Aerial crown-view tile of a tropical tree (Barro Colorado Island, Panama), acquired 20250915:
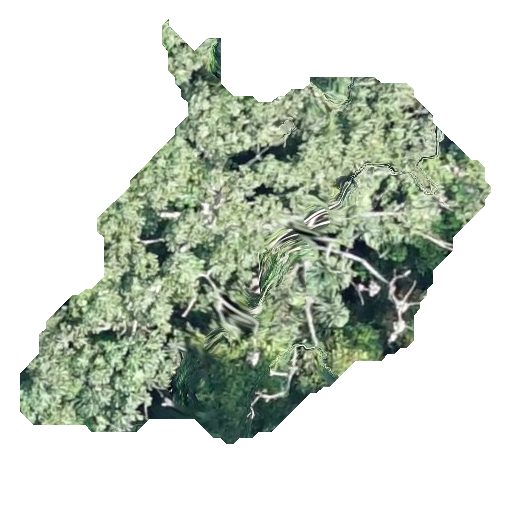
Species: Cecropia insignis
GBIF accepted scientific name: Cecropia insignis
Crown area: 159.985 m²